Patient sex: F
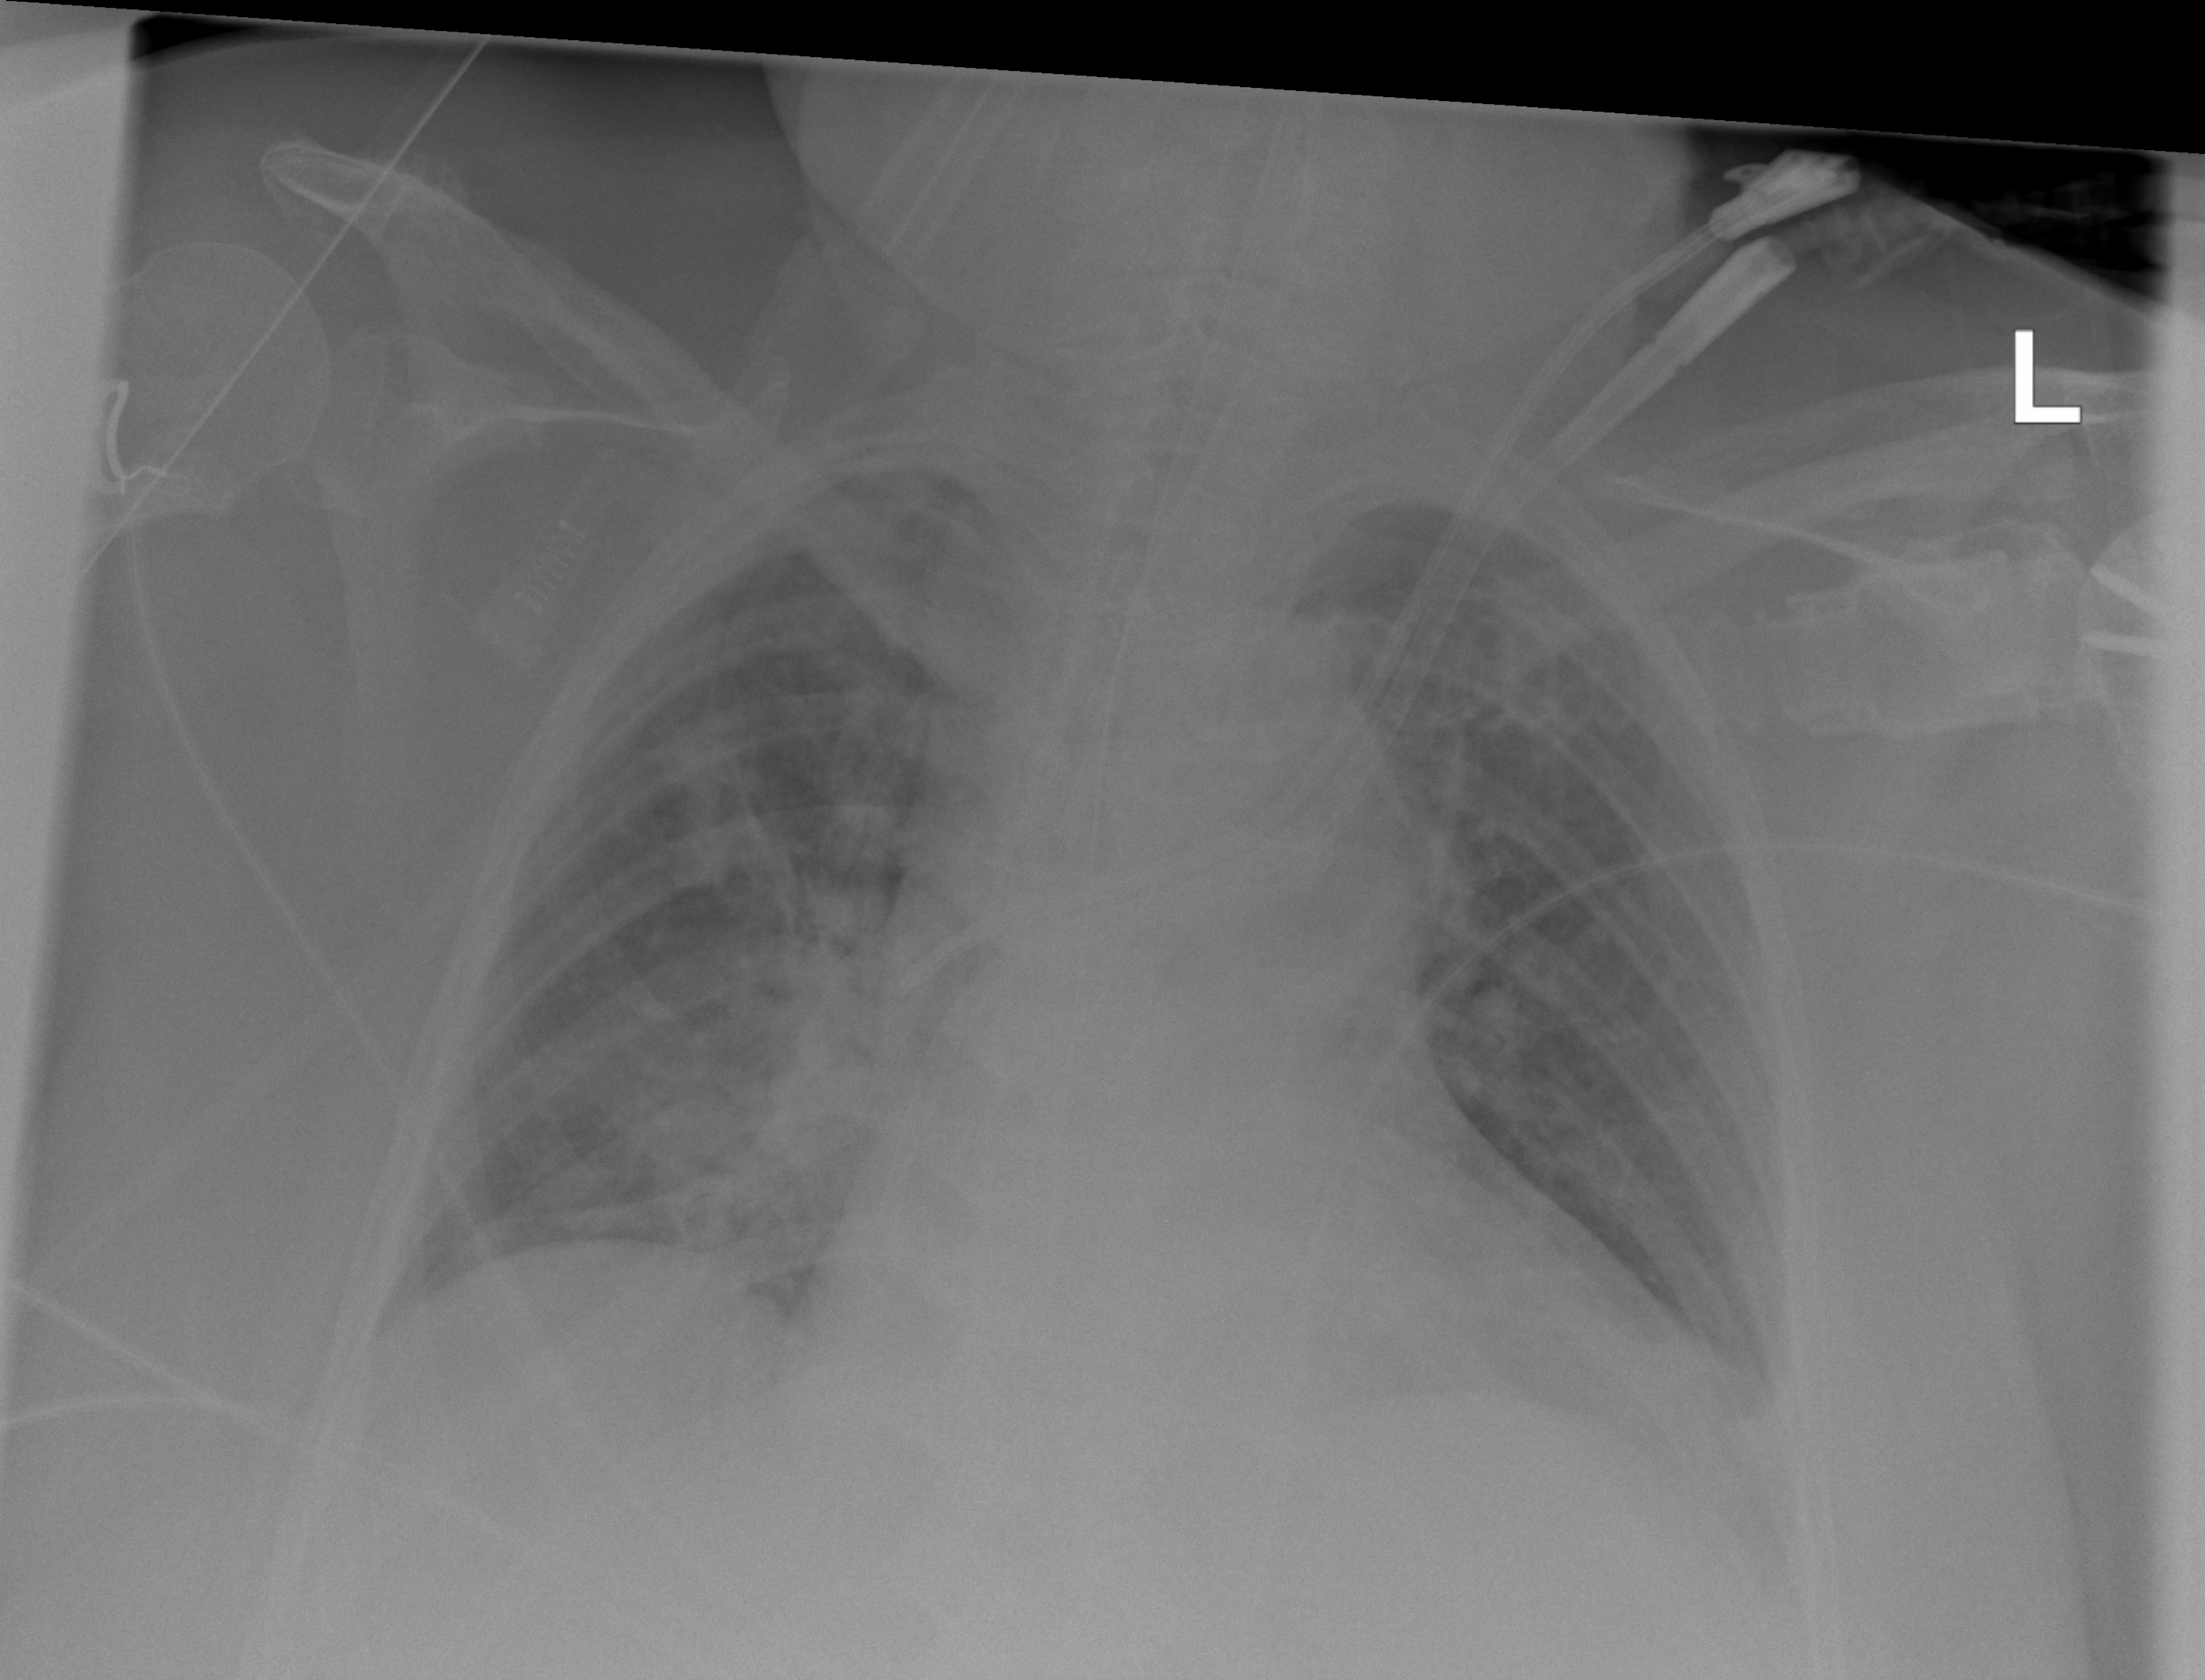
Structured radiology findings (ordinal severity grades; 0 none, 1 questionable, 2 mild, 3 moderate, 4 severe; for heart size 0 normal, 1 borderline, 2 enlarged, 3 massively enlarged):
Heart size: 2
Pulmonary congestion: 2
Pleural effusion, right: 0
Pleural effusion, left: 0
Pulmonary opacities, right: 3
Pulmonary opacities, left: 1
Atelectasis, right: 3
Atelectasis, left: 2